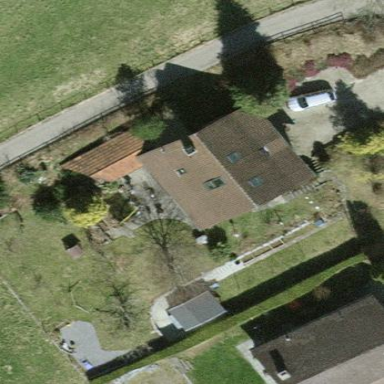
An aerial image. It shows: Detached building.